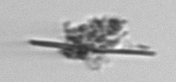
Label: fiber_TAG_external_detritus